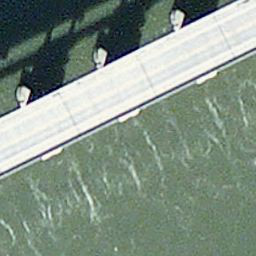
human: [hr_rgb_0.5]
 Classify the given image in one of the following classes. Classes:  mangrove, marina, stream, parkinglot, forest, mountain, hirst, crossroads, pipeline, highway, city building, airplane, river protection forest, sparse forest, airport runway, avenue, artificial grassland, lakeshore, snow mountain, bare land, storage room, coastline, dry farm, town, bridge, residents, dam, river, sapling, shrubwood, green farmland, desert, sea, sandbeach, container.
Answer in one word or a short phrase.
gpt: bridge